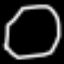
Label: octagon